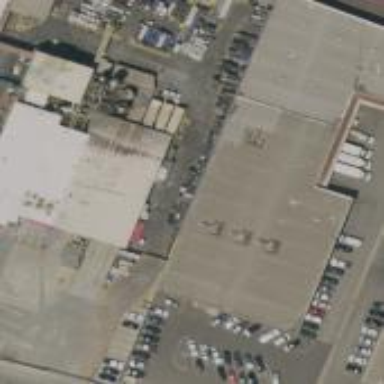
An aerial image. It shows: Warehouse.